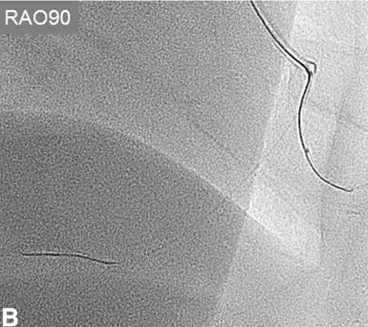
B; While the tip of Gaia second guidewire was facing on the balloon through the strut, immediately balloon deflation was applied. The Gaia second guidewire could pass to the RV branch true lumen in the same space of the first protection guidewire.
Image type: radiology (x_ray)